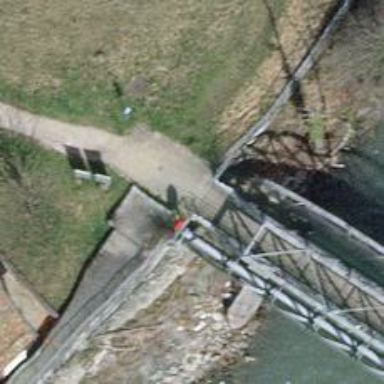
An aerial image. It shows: Footway bridge.